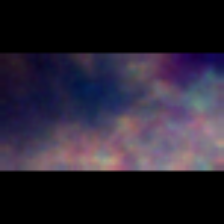
Taxon: Unknown_detritus
Group: Unknown